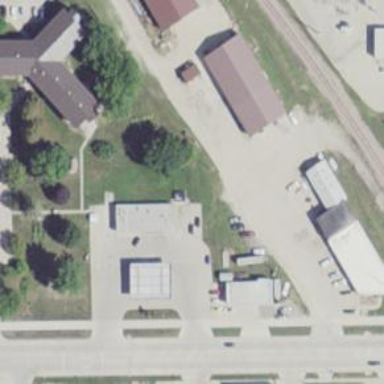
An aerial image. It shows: Convenience shop.